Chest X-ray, PA view. Patient: 43 years old, sex M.
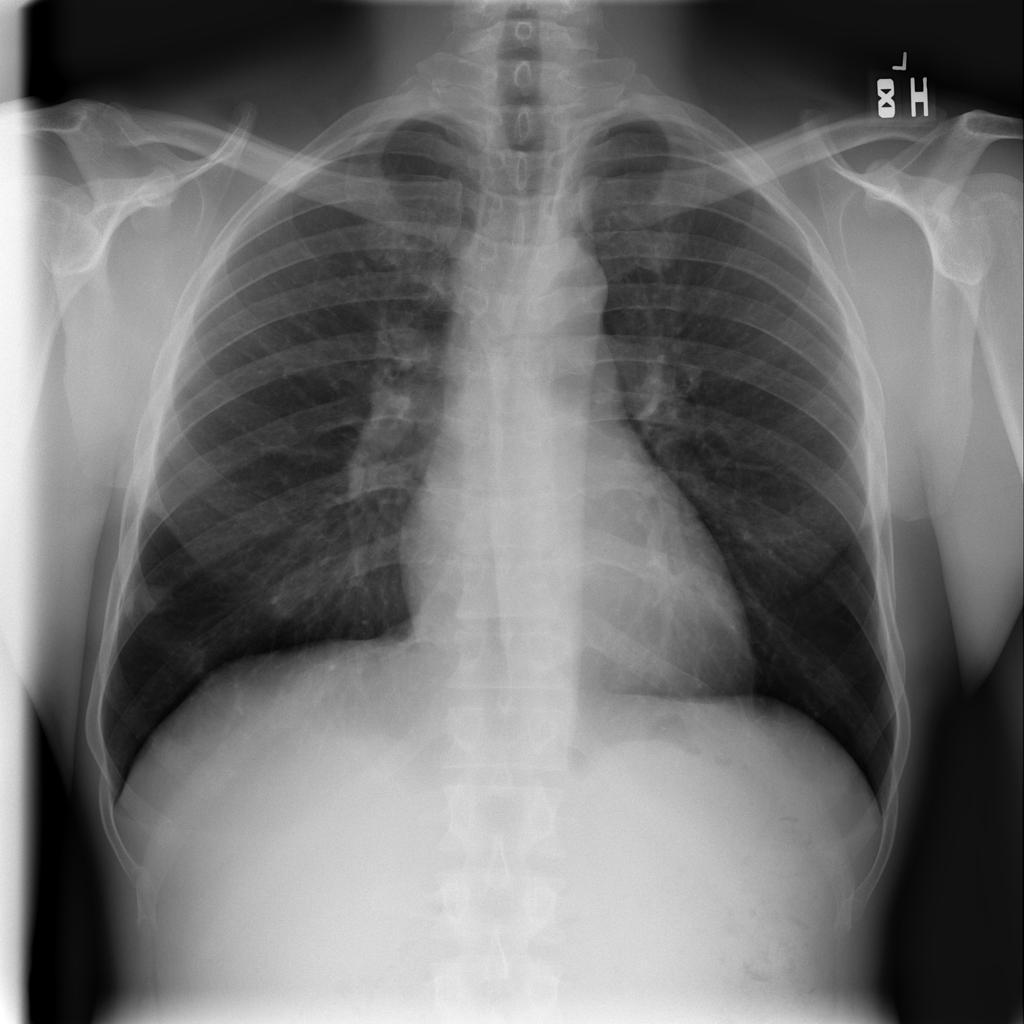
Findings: No Finding